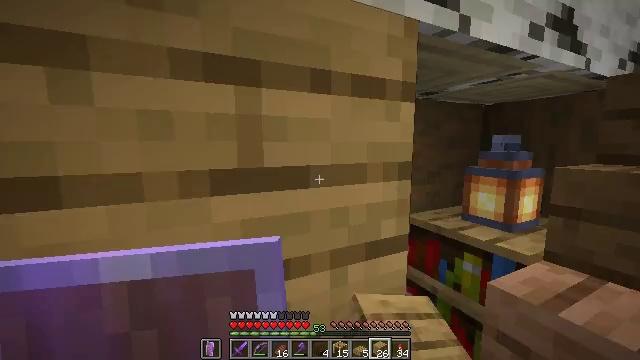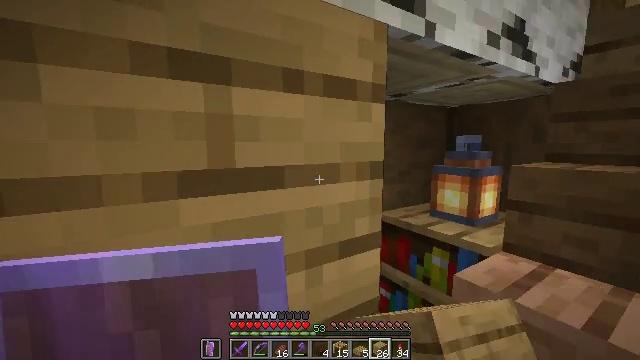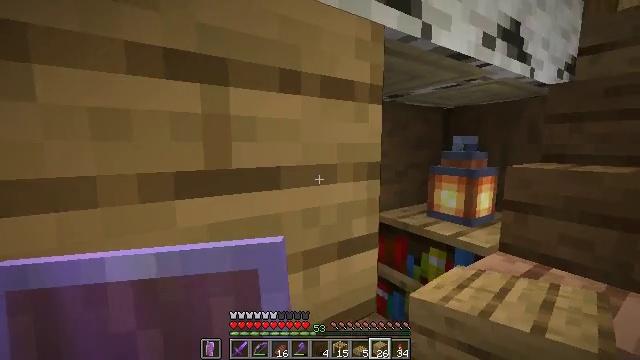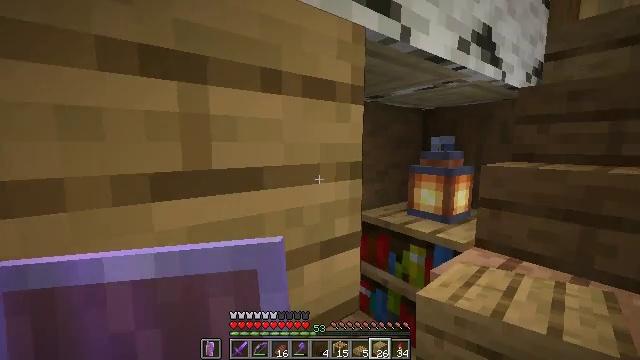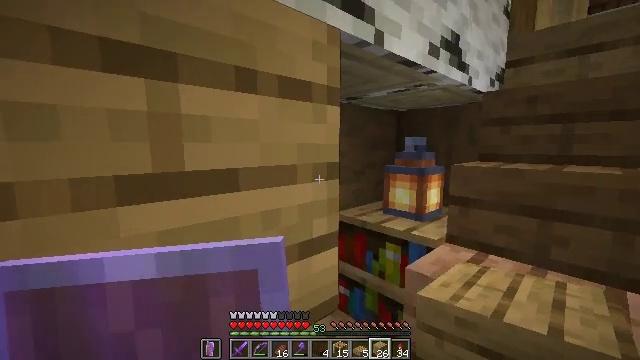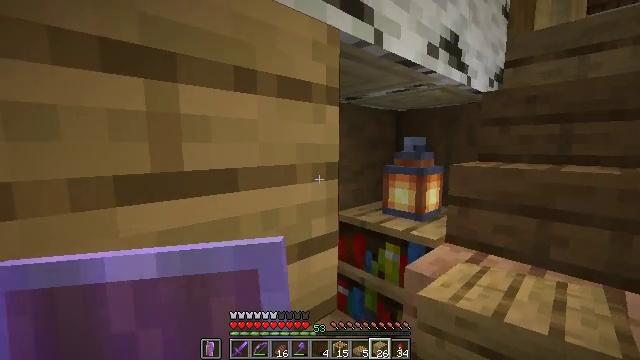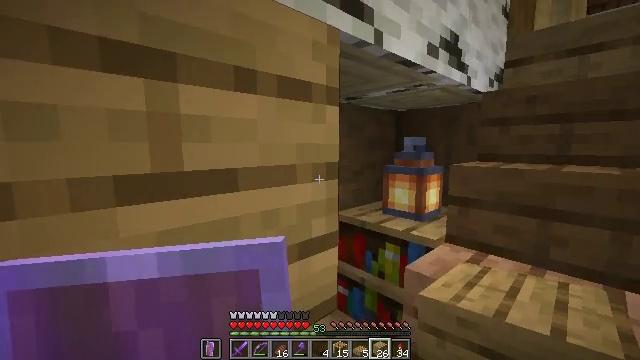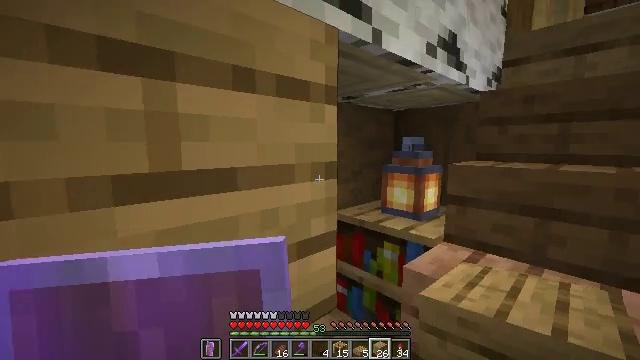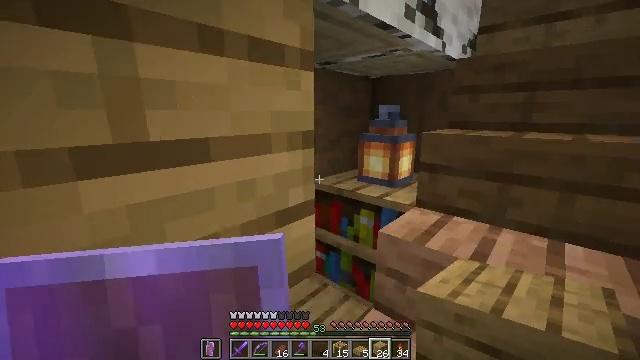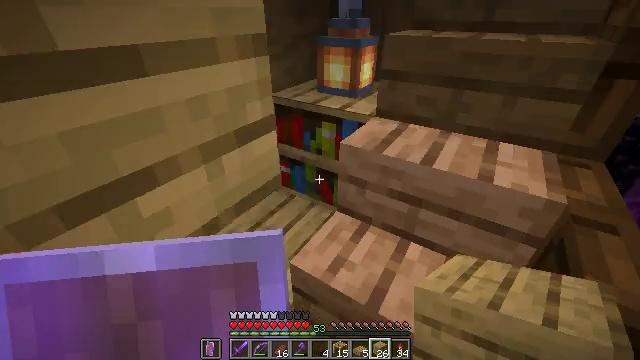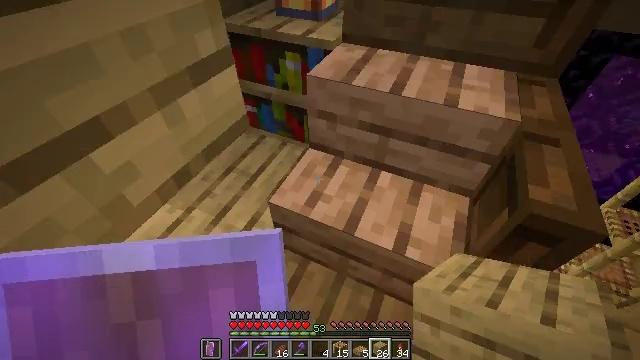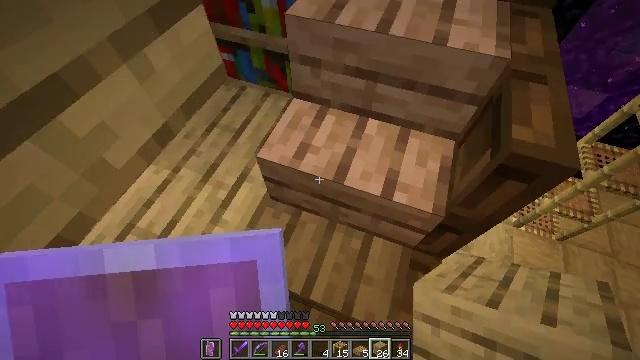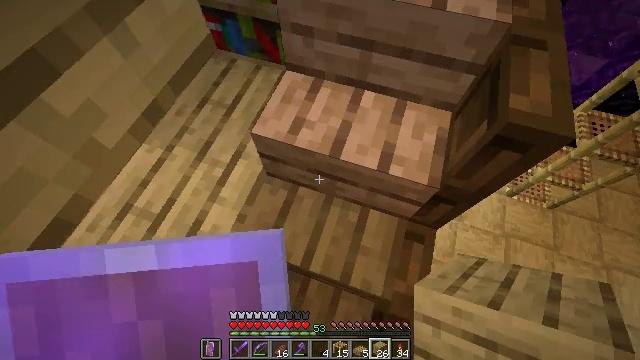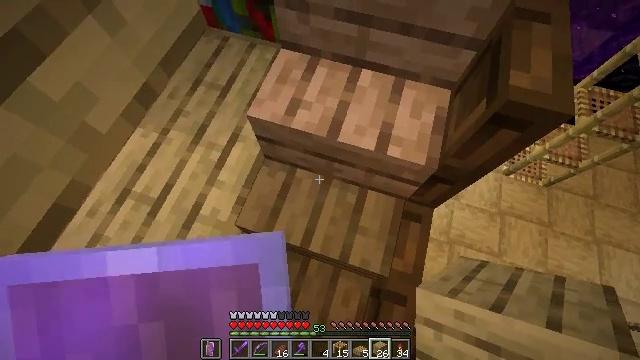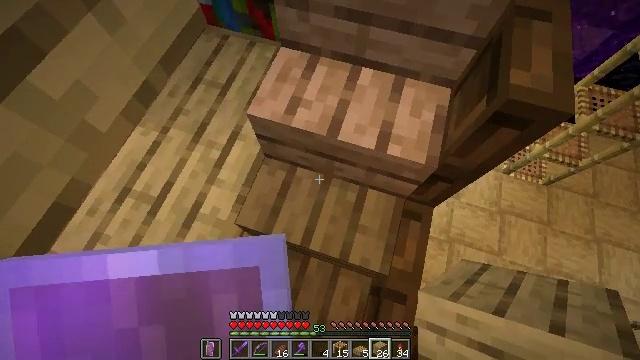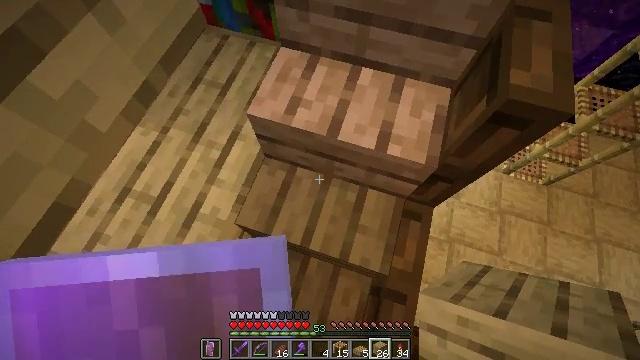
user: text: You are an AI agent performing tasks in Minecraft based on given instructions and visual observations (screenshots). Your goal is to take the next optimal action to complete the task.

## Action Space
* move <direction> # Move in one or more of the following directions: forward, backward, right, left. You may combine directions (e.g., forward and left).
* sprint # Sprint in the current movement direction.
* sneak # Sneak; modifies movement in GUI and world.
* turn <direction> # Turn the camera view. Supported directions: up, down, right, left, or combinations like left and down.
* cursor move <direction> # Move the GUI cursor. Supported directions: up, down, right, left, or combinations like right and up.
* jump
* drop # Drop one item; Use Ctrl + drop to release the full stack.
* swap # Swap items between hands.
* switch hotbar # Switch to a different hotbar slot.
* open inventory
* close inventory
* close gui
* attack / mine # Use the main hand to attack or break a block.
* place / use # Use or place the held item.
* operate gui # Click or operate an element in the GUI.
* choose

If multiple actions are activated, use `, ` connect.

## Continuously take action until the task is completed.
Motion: motion action
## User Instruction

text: Break the existing planks.
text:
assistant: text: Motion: turn right
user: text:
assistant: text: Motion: no_op
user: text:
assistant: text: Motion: turn right
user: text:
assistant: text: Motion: turn right
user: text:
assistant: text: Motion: no_op
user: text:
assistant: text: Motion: no_op
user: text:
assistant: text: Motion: no_op
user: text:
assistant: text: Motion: turn right and down
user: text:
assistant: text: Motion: turn right and down
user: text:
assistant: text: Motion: turn right and down
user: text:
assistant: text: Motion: turn right and down
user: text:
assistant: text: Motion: turn right and down
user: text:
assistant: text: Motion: turn right and down
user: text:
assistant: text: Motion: no_op
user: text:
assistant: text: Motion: no_op
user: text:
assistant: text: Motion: no_op
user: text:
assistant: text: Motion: no_op
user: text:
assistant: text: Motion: no_op
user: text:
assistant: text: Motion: turn left
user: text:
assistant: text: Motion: turn left
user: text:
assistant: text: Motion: turn left and up
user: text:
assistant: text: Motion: turn left and up
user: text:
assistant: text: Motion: turn left and up
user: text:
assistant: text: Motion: turn left and up
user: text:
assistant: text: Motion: move right
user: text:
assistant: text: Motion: move right
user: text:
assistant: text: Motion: move right, turn left
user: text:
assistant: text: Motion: move right, turn left and up
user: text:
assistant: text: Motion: turn left and up
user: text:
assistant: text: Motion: turn left and up